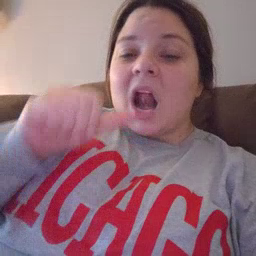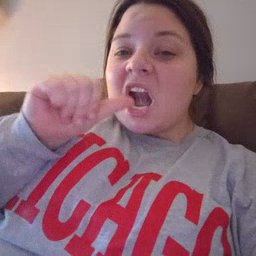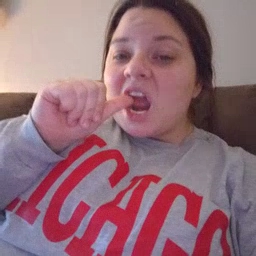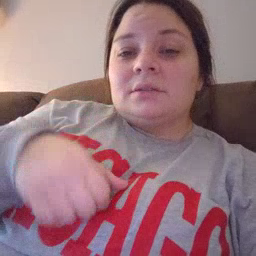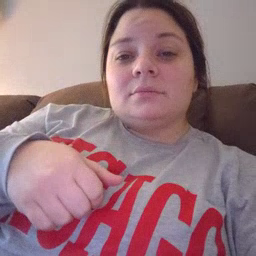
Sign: nuts